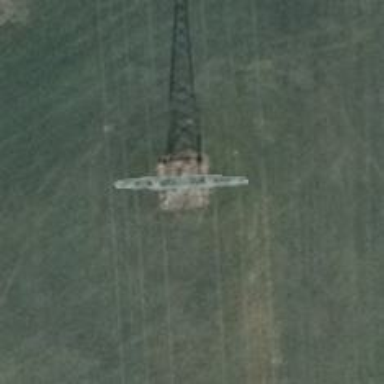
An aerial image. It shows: Power line is depicted.